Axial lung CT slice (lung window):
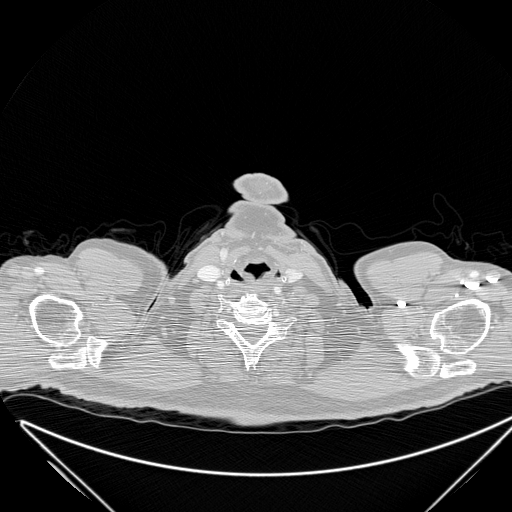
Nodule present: no